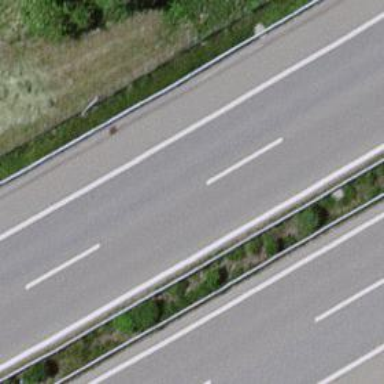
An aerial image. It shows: Motorway with asphalt surface on beam bridge.